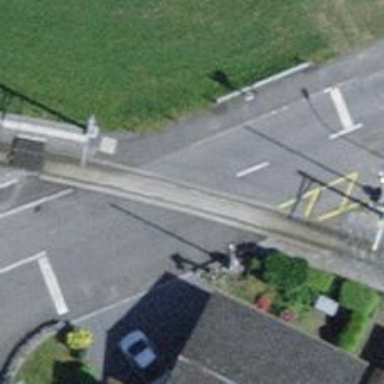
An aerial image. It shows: Level crossing with double half barrier.